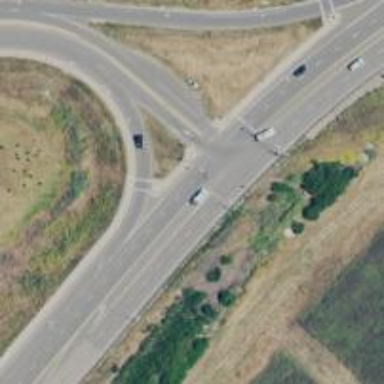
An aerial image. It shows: Trunk link highway.